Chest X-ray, PA view. Patient: 41 years old, sex F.
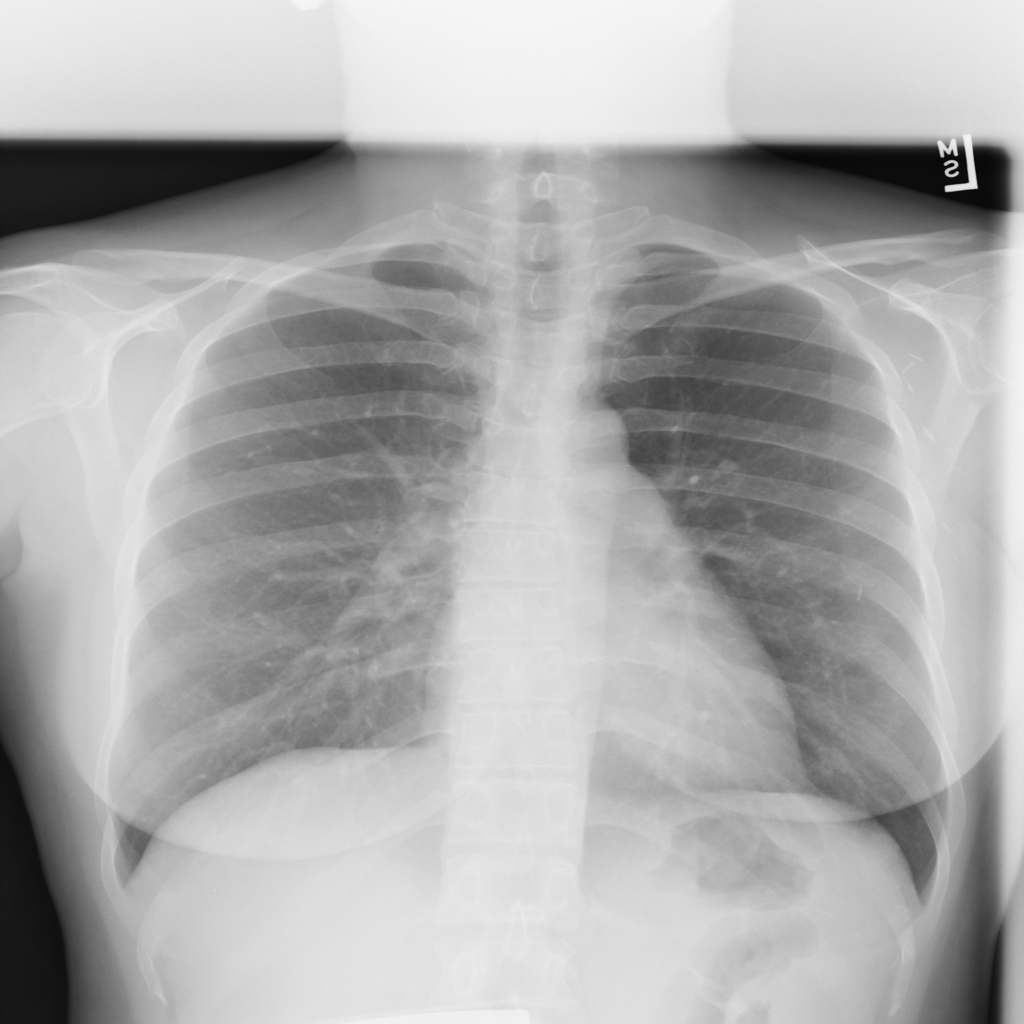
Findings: No Finding